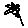
Label: flower